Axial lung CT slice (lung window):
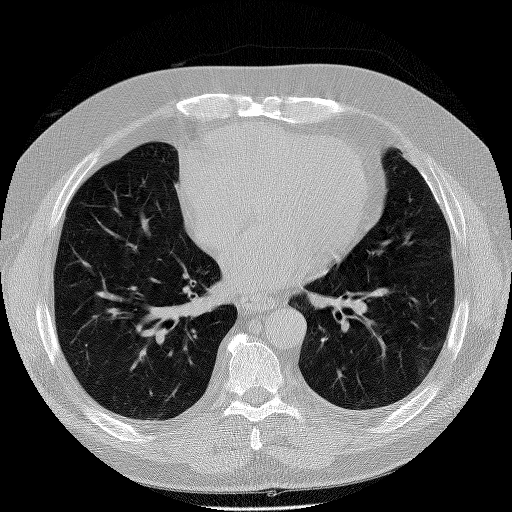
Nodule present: no